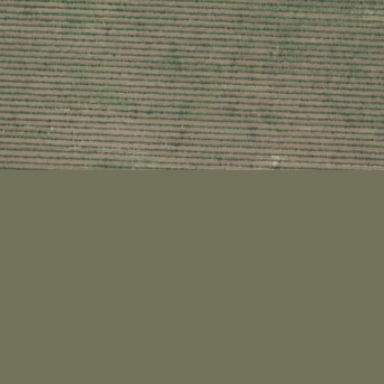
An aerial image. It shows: Vineyard with grape crops.